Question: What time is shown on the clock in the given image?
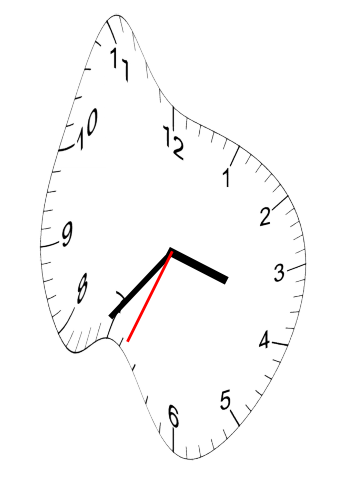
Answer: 03:36:34